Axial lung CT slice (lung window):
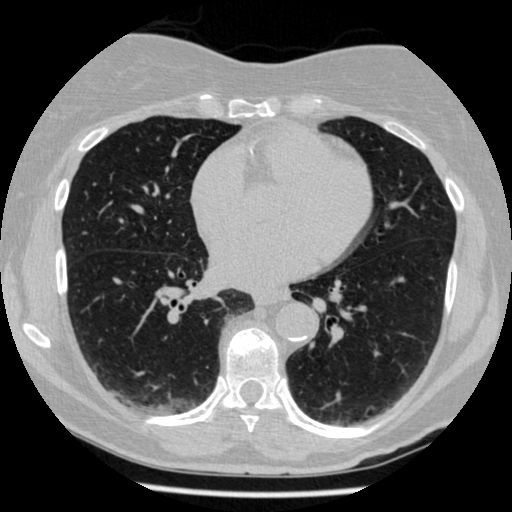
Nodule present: no